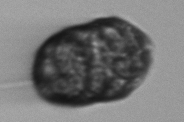
Label: Margalefidinium